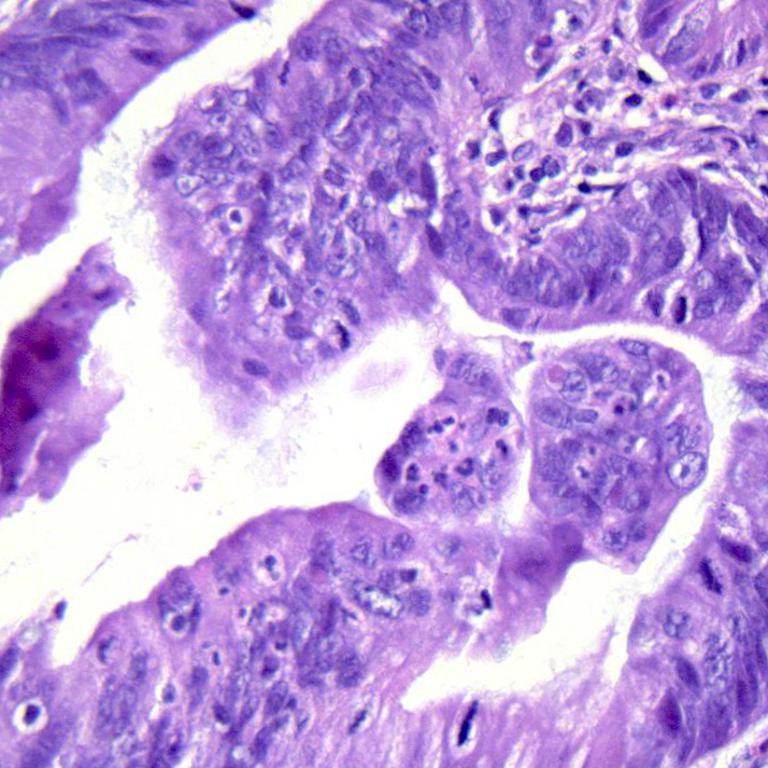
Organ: colon
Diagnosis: adenocarcinomas